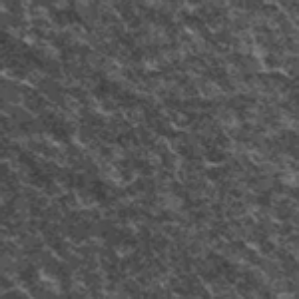
Label: frost